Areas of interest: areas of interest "Comprehensive Gymnasium"
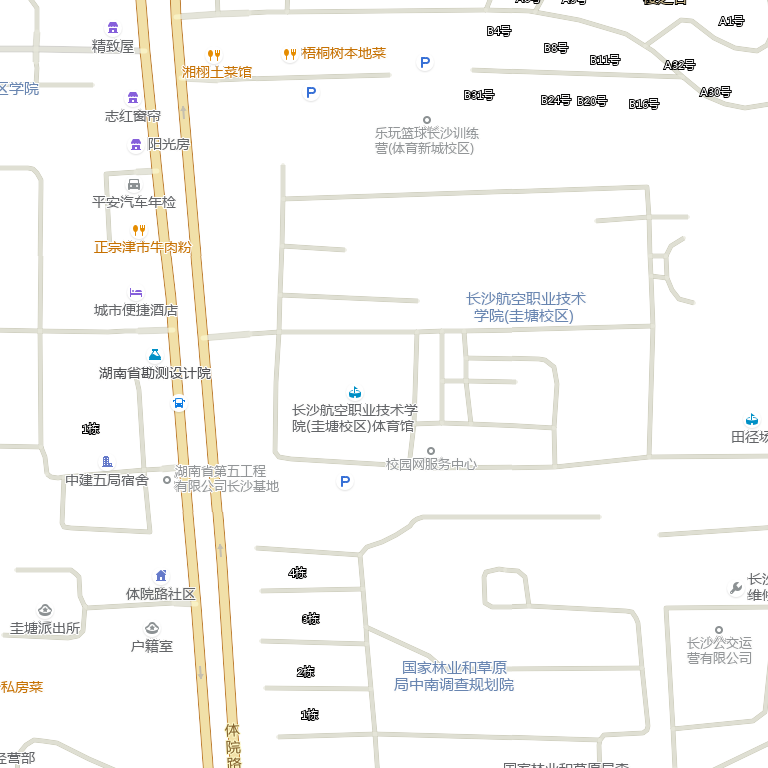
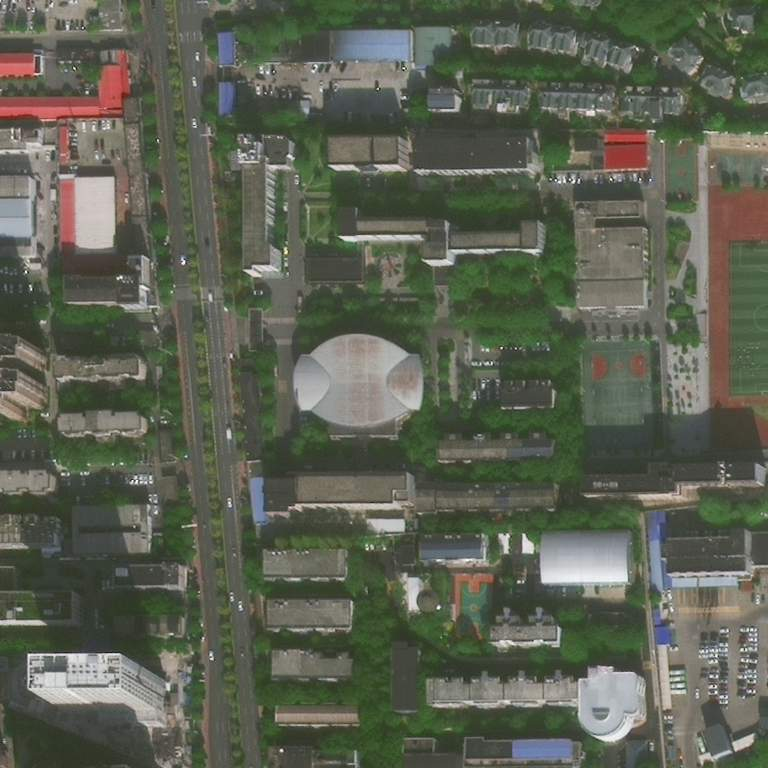